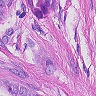
Metastatic tissue present: yes